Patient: sex M, age 42
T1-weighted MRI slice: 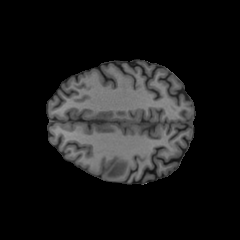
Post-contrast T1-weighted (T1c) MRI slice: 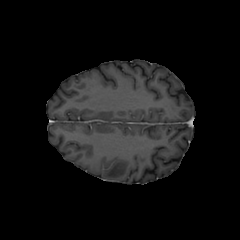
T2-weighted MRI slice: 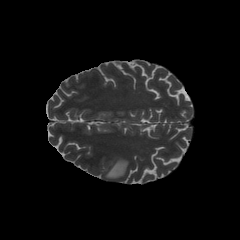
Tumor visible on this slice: yes
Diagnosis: Glioblastoma, IDH-wildtype
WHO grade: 4